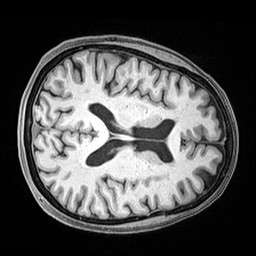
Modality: T1w
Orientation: axial
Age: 67
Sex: female
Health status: healthy
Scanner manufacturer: siemens
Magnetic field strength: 3 T
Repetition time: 2.4 s
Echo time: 0.00217 s